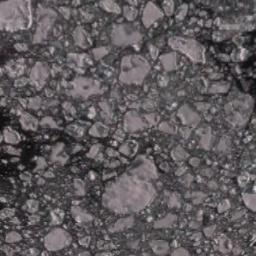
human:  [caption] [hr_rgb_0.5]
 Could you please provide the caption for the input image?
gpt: Countless ice cubes of various sizes are tightly connected into a large piece floating on the deep blue sea and covering the sea .

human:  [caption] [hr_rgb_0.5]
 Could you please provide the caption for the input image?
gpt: There are sea ice of different sizes .

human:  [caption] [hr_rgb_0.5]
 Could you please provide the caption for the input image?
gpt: A lot of sea ice of different sizes gathers together .

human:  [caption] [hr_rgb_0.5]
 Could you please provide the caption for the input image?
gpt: There are many ice on the deep blue sea .

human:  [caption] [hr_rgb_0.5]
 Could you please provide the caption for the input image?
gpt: There are many sea ice linked into sheets .